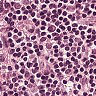
Metastatic tissue present: no